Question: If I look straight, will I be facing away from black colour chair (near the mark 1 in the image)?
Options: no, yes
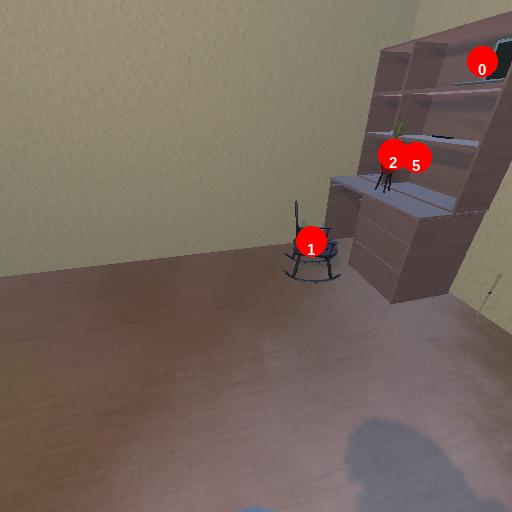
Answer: no